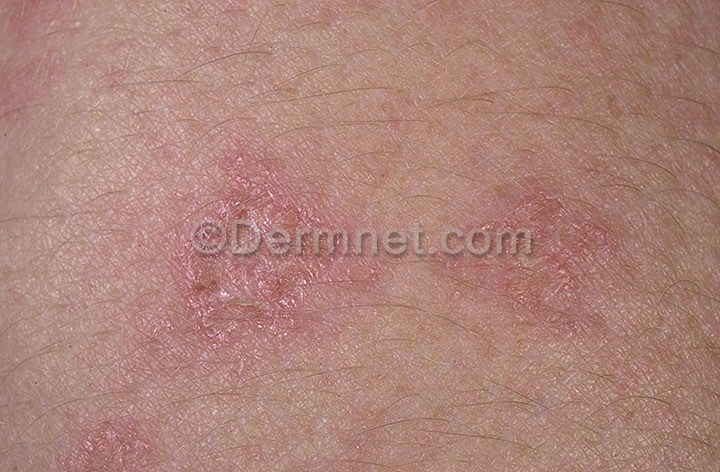
Disease: Eczema Photos